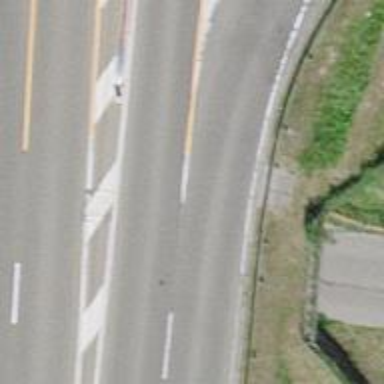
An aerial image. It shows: Asphalt motorway.